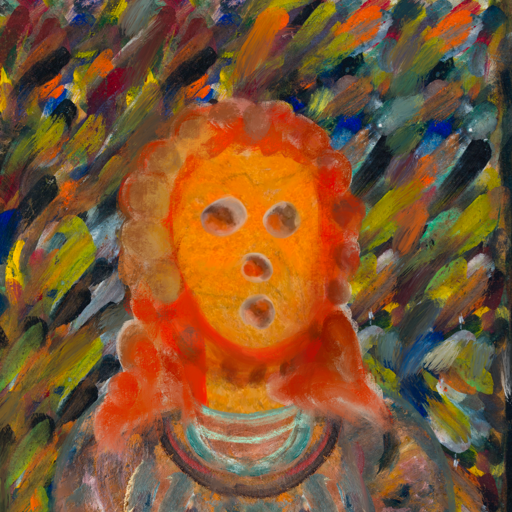
Background: An_Impression, Head And Neck Front: Sisters, Face Front: Rupkatha, Bust: Boggyland, Hair Front: Rupkatha, Head Accessory: Blank, Second Necklace: Blank, Necklace: Blank, Baby: Blank